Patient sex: M
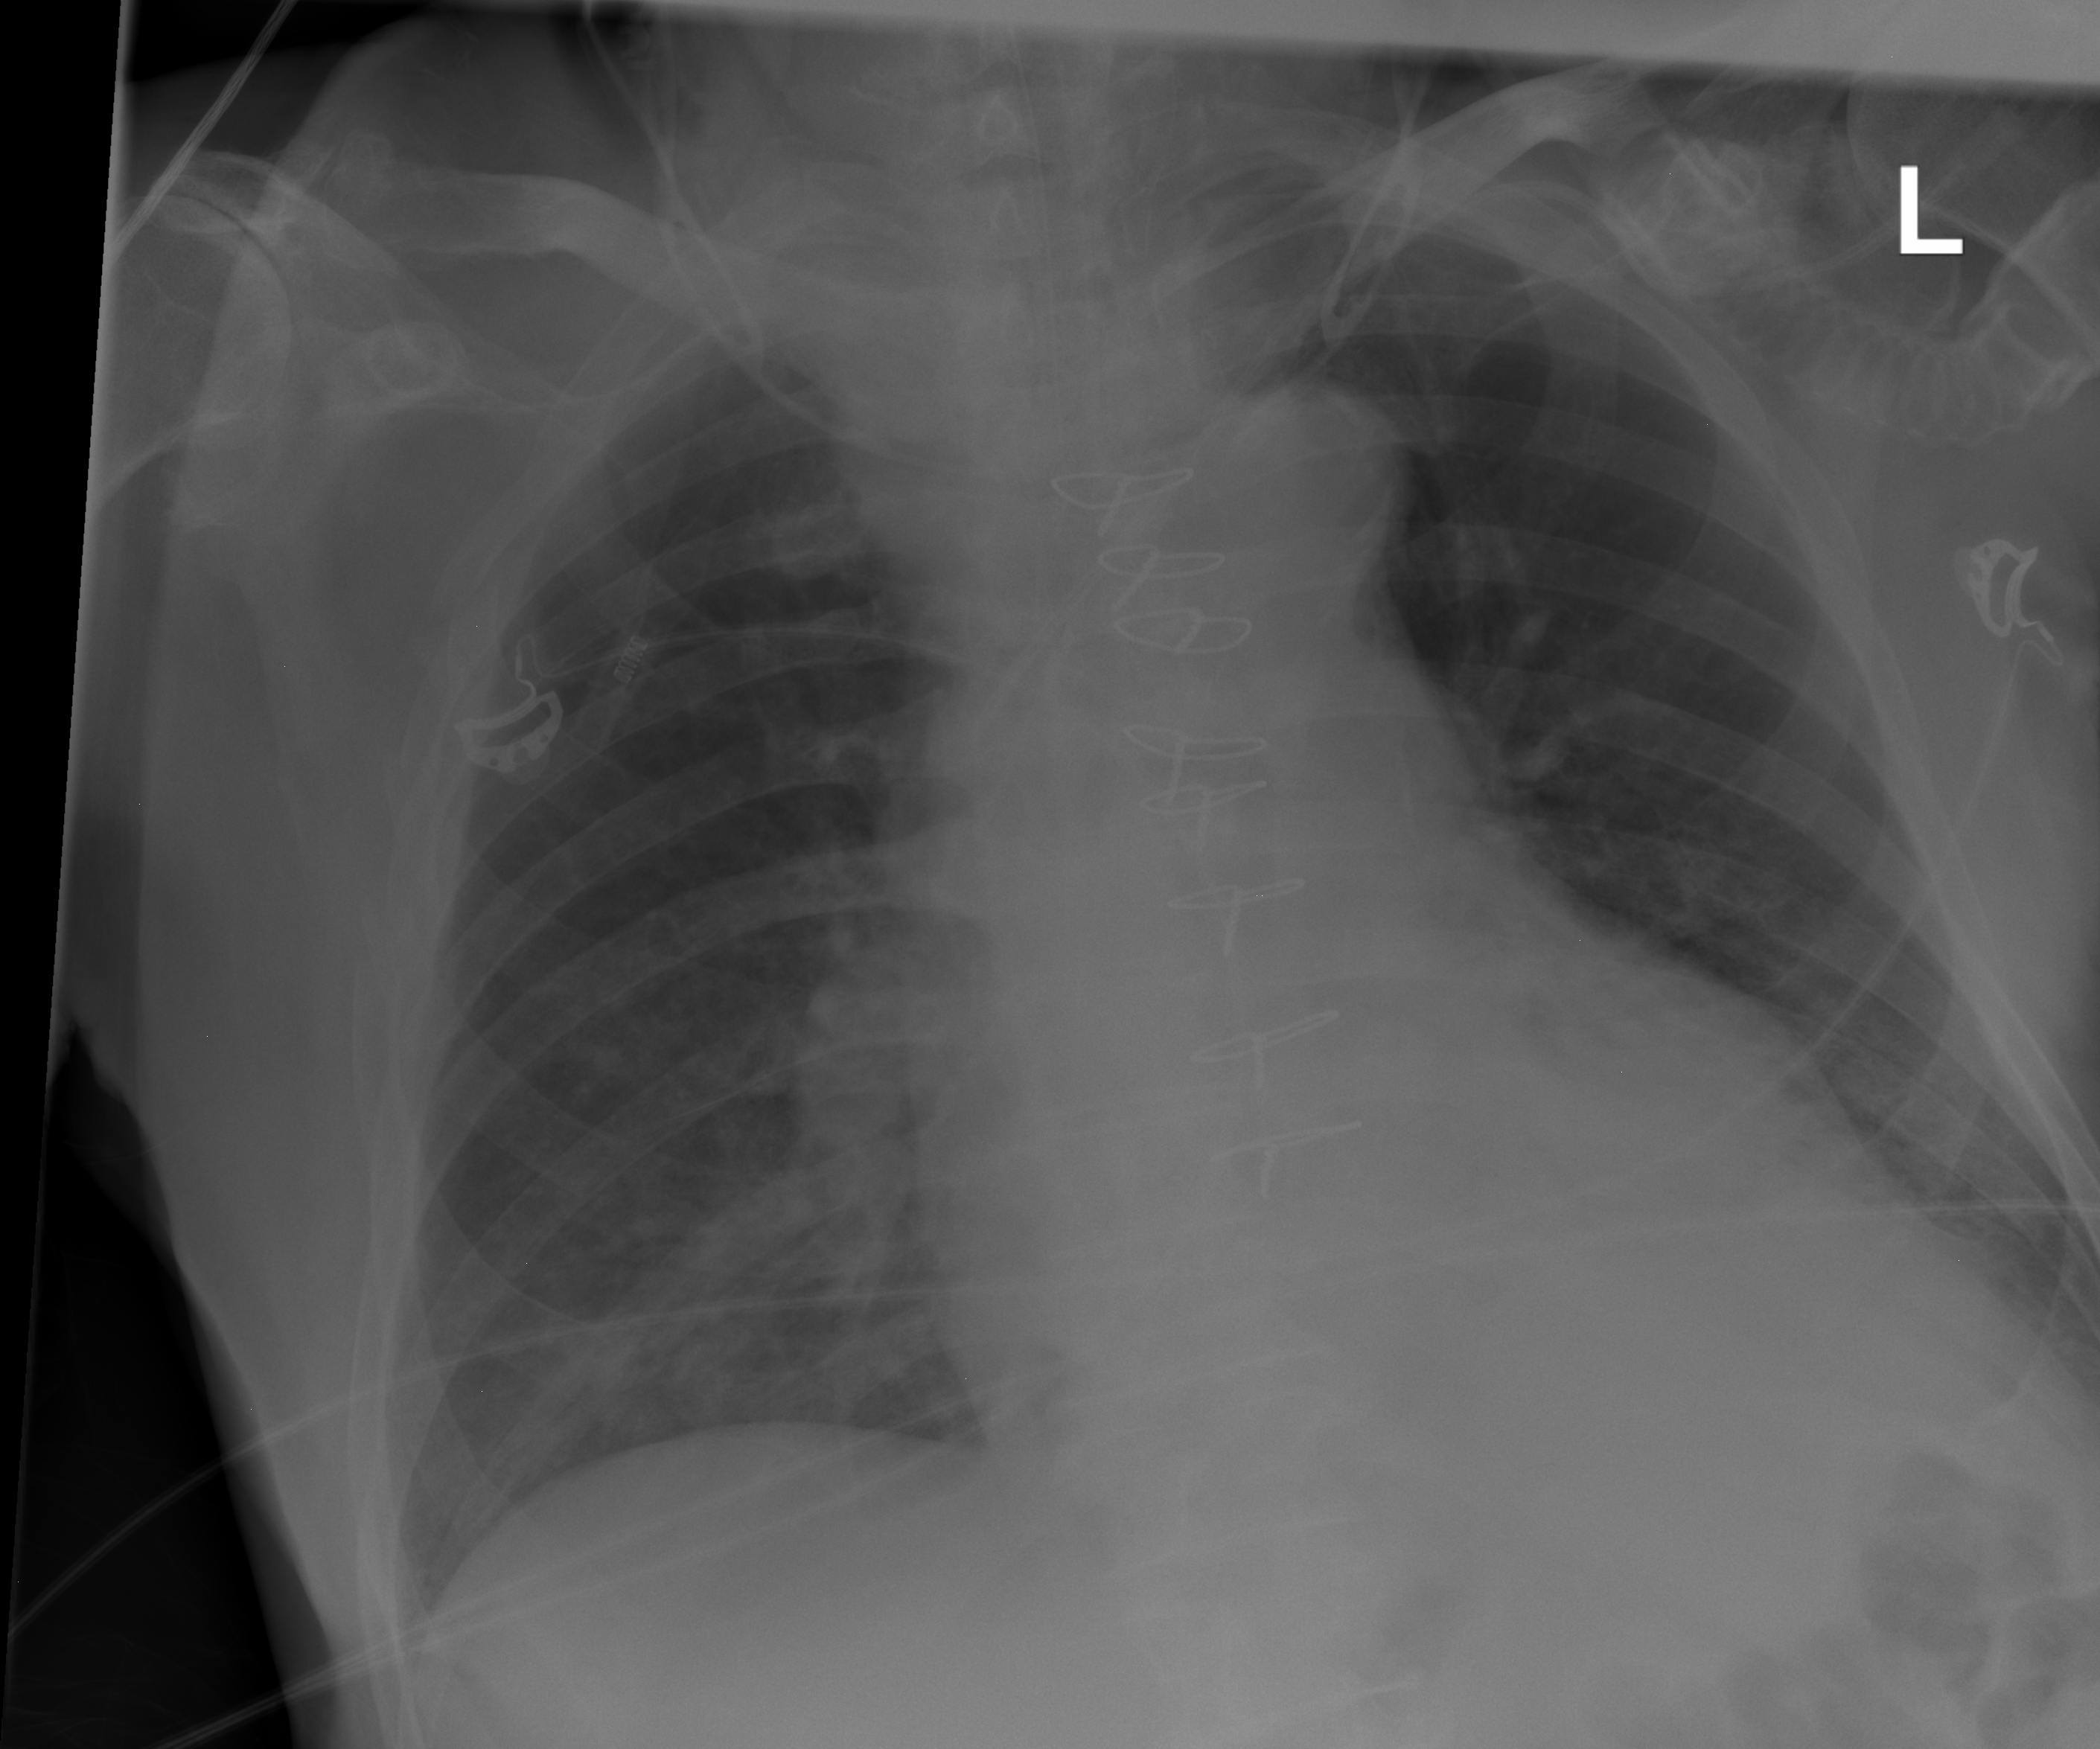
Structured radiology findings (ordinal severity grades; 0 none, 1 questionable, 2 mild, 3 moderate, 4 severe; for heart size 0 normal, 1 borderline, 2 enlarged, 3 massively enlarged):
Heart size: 1
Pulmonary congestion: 0
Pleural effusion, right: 0
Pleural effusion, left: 0
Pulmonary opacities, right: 3
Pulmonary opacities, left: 0
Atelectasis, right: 0
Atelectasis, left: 0